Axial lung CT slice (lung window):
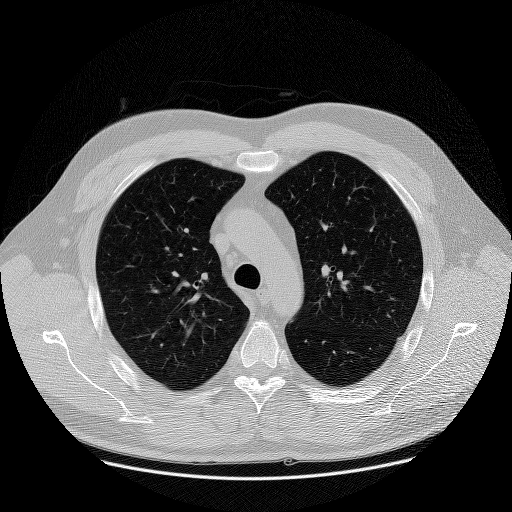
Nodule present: no